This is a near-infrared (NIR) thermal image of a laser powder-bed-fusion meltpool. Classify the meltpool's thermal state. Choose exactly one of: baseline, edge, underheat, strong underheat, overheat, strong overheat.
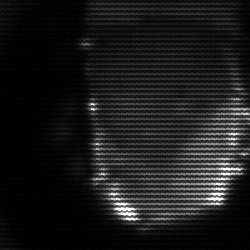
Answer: baseline